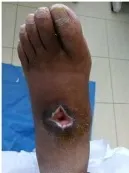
24th.
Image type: medical_photograph (skin_photograph)